Question: In a 'Windows.Forms' application, I want to change the color of the horizontal divider line of the 'StatusStrip', or make this line invisible. Any ideas?
This is the I'm referring to:

'''
using System;
using System.Data;
using System.Drawing;
using System.Data.Linq;
using System.Windows.Forms;
namespace test {
class Program {
[STAThread]
static void Main() {
Application.Run(new FormMain());
}
}
}
'''
'''
using System;
using System.Data;
using System.Drawing;
using System.Data.Linq;
using System.Windows.Forms;
namespace test {
class Vars {
public class Colors {
public static Color BackRed = Color.FromArgb(040, 000, 000);
public static Color ForeRed = Color.FromArgb(240, 120, 120);
public static Color BackGrn = Color.FromArgb(000, 040, 000);
public static Color ForeGrn = Color.FromArgb(120, 240, 120);
public static Color BackBlu = Color.FromArgb(000, 000, 040);
public static Color ForeBlu = Color.FromArgb(120, 120, 240);
}
}
class FormMain : Form {
MenuStrip menuStrip = new MenuStrip();
StatusStrip statusStrip = new StatusStrip();
public FormMain() {
this.FormMain_Setup();
}
private void FormMain_Setup() {
this.Top = 20;
this.Left = 20;
this.Width = 1200;
this.Height = 675;
this.BackColor = Vars.Colors.BackBlu;
this.ForeColor = Vars.Colors.ForeBlu;
this.MaximizeBox = false;
this.StartPosition = FormStartPosition.Manual;
this.FormBorderStyle = FormBorderStyle.Fixed3D;
this.KeyDown += FormMain_KeyDown;
this.FormMain_MenuStrip_Setup();
this.FormMain_StatusStrip_Setup();
}
private void FormMain_StatusStrip_Setup() {
this.statusStrip.Height = 30;
this.statusStrip.AutoSize = false;
this.statusStrip.BackColor = Vars.Colors.BackRed;
this.statusStrip.ForeColor = Vars.Colors.ForeRed;
this.statusStrip.SizingGrip = false;
this.Controls.Add(statusStrip);
}
private void FormMain_MenuStrip_Setup() {
this.menuStrip.Height = 30;
this.menuStrip.AutoSize = false;
this.menuStrip.BackColor = Vars.Colors.ForeGrn;
this.menuStrip.ForeColor = Vars.Colors.BackGrn;
this.Controls.Add(menuStrip);
}
private void FormMain_KeyDown(object sender, KeyEventArgs e) {
this.FormMain_Exit();
}
private void FormMain_Exit() {
this.Close();
}
}
}
'''
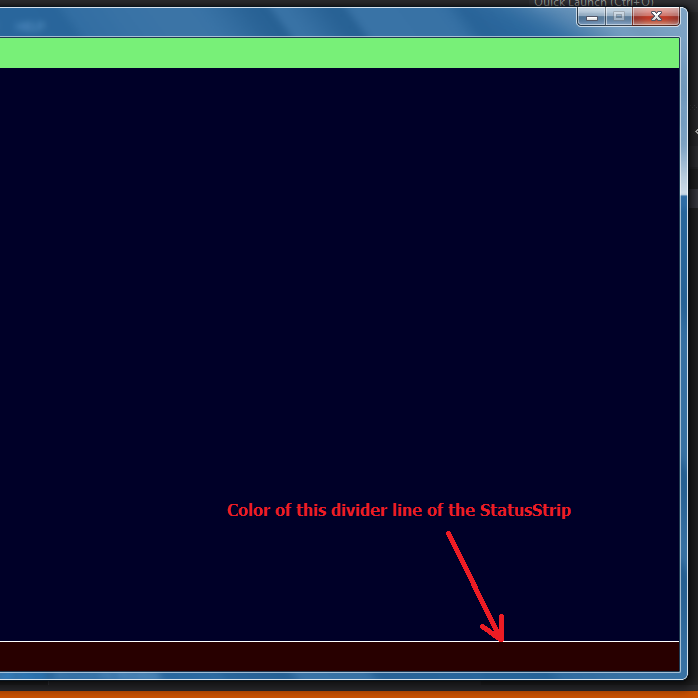
Answer: When I add 'Application.EnableVisualStyles();' into 'Main()' that problem line disappeared.
'''
namespace test {
class Program {
[STAThread]
static void Main() {
Application.EnableVisualStyles(); // this line added
Application.Run(new FormMain());
}
}
}
'''